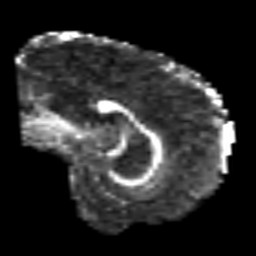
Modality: FA
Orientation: sagittal
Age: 54
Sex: male
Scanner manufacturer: siemens
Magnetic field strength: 3 T
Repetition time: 6.1 s
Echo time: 0.101 s